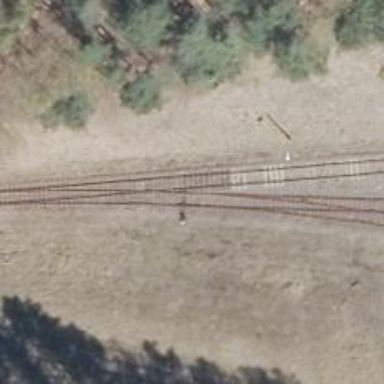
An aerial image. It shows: Railway switch with the turnout pointing to the right.